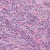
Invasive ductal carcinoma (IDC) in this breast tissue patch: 1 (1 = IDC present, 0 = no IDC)